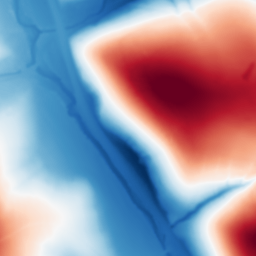
Category: multiscale
Decomposition family: dog
Decomposition parameters: sigma_low: 1
sigma_high: 100
Upsampling method: sinc_blackman
Upsampling parameters: scale: 2
kernel_size: 8
Upsampling scale: 2